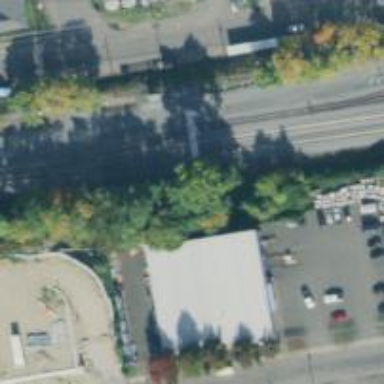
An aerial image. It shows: Railway signal.